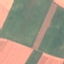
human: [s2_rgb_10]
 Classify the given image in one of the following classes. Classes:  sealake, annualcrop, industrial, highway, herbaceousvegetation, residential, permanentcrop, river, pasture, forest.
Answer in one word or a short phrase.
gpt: AnnualCrop